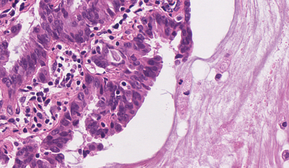
Tumor epithelial tissue: yes
Tumor-associated stroma tissue: yes
Normal tissue: no